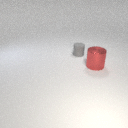
small gray rubber cylinder behind large red metal cylinder